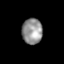
Tissue: skin
Cell type: Epithelial cells
Senescence score: 0.6793
Nuclear area (px): 513
Mean DAPI intensity: 146.38